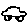
Label: car